Brain MRI, t1w sequence, axial 2D slice.
Patient: age 45, sex F, weight 95 kg, height 1.95 m
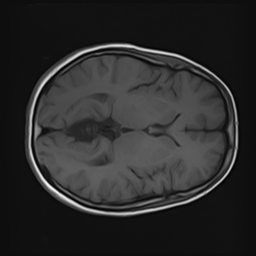